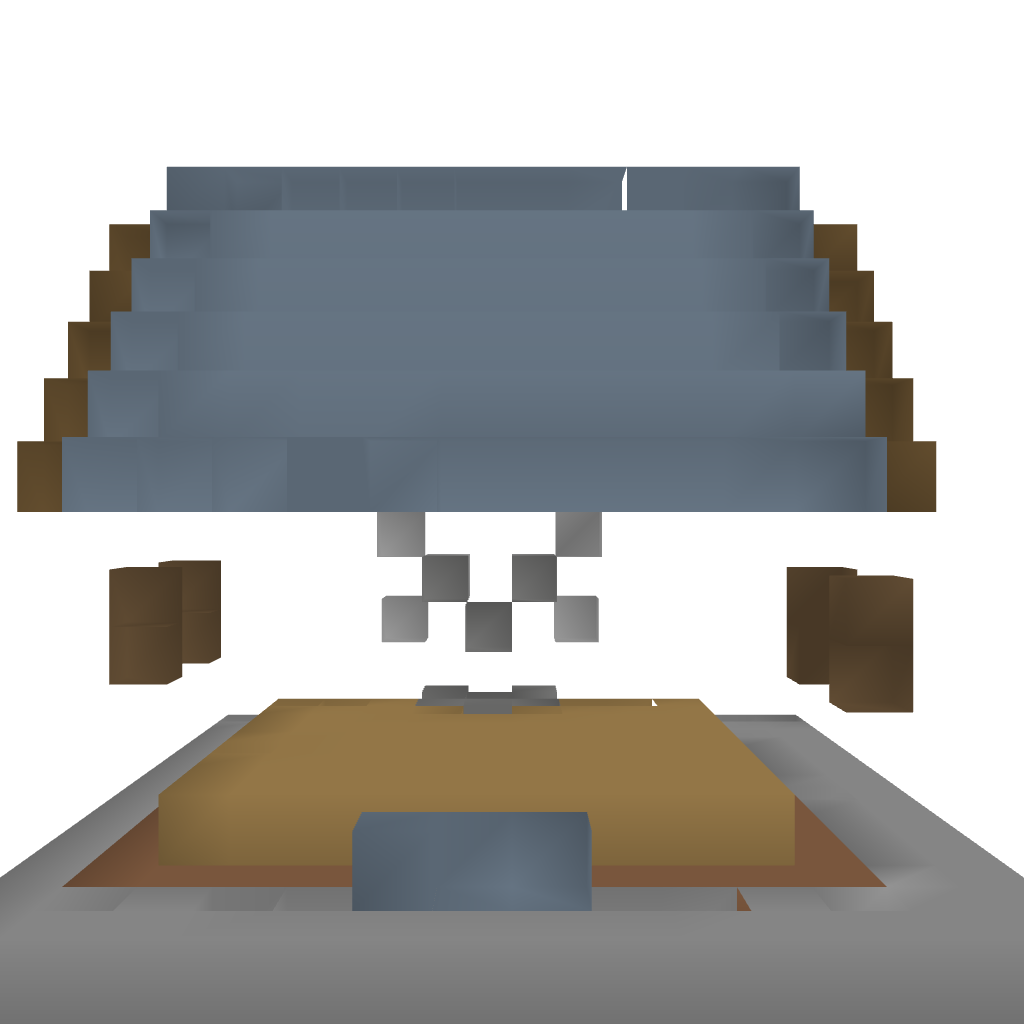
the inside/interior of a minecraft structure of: Small Cabin House